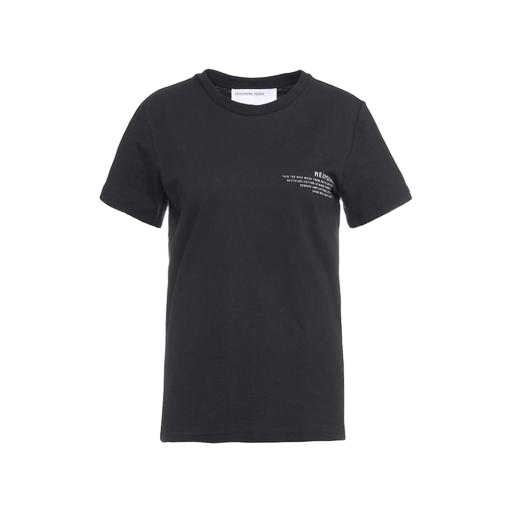
regular t-shirt, dark tee, black printed t-shirt, white background